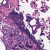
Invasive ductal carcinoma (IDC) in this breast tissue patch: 0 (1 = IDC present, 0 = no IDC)